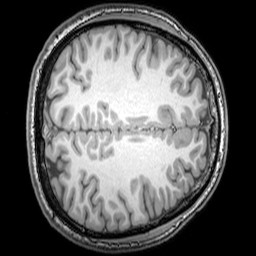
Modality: T1w
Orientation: axial
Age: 22
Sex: male
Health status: healthy
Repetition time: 0.081 s
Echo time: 0.037 s